Question: How many ricochets will a ball launched from (1.0, 1.0) at 5° need to hit the target at (11.0, 9.0)? The ball reflects perfectly off the arena walls and mirror-obstacles.
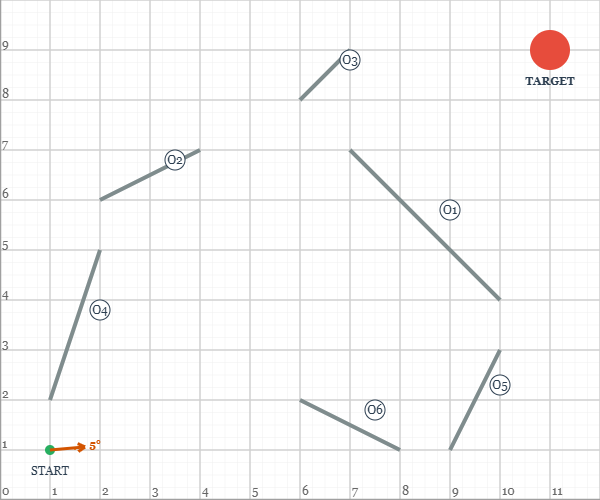
Answer: 15